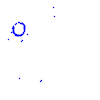
Particle: proton